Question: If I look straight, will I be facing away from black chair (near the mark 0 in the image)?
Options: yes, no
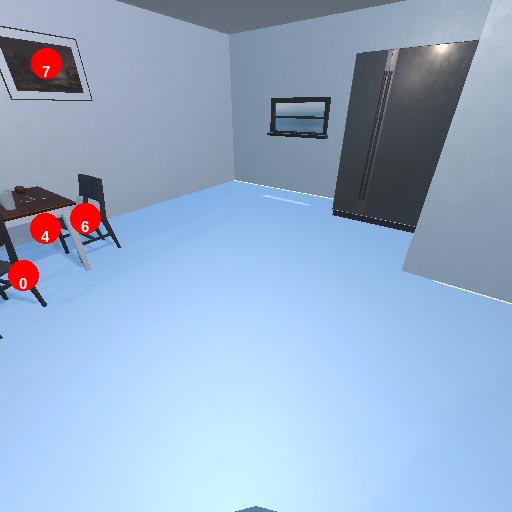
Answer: yes